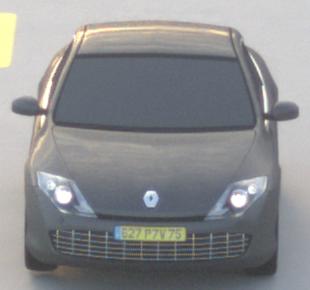
Make: Renault
Model: Laguna Coupé TCe 170
Detailed model: Laguna (III) Coupé
Model produced from: 2010/11
Model produced until: 2011/05
Doors: 2
Color: gray
Road condition: dry road
Daytime: sunrise or sunset
Contrast: low contrast